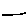
Label: line